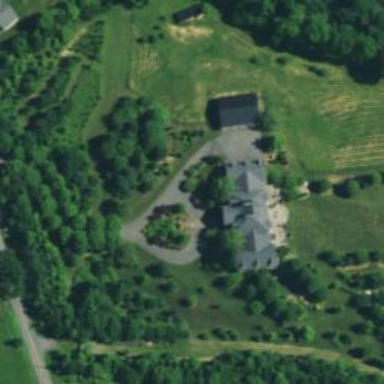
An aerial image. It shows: Driveway.